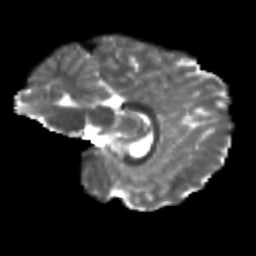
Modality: T2w
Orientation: sagittal
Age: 10
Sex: male
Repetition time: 9.512 s
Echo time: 0.089 s